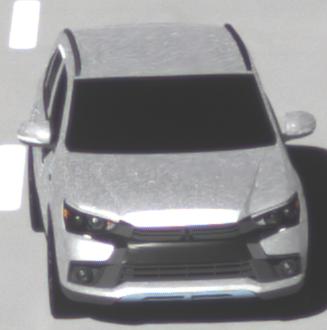
Make: Mitsubishi
Model: Outlander 2.0 Plug-In Hybrid
Detailed model: Outlander (III) Plug-In Hybrid
Model produced from: 2015/10
Model produced until: 2018/08
Doors: 5
Color: white
Road condition: wet road
Daytime: midday
Contrast: high contrast